Question: I'm trying to add net-snmp lib to my project using win7 + cygwin:

Project file seems to contain valid lib and path entries:
> win32:CONFIG(release, debug|release): LIBS += -L$$PWD/C:/usr/lib/
-lnetsnmp else:win32:CONFIG(debug, debug|release): LIBS += -L$$PWD/C:/usr/lib/ -lnetsnmpdINCLUDEPATH += $$PWD/C:/usr/include DEPENDPATH += $$PWD/C:/usr/include
But I can't build the project, because include file is not found, also it exists under given directory physically (c:/usr/include/net-snmp/net-snmp-config.h)
> ../snmptest1221313123/main.cpp:1:38: fatal error: net-snmp/net-snmp-config.h: No such file or directory
#include
I've read all "add external lib" topics, but it doesn't help to solve this.
Re-running qmake, re-opening Qt creator, or running qmake -r from terminal doesn't help neither.
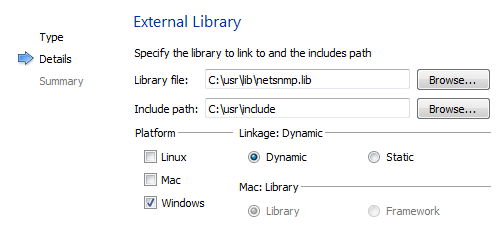
Answer: Remove '$$PWD/' (both from include and libs) and try again: run qmake and rebuild.